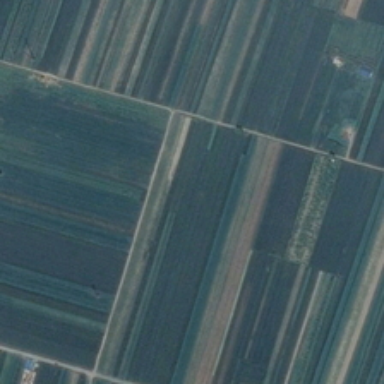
Many pieces of green farmlands are together .